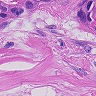
Metastatic tissue present: yes